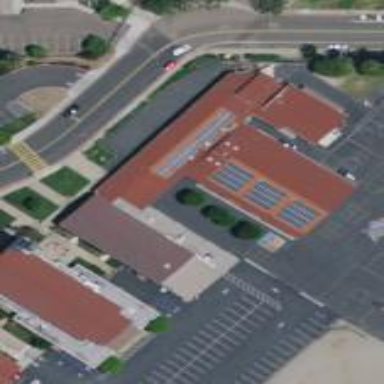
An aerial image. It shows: Educational building.